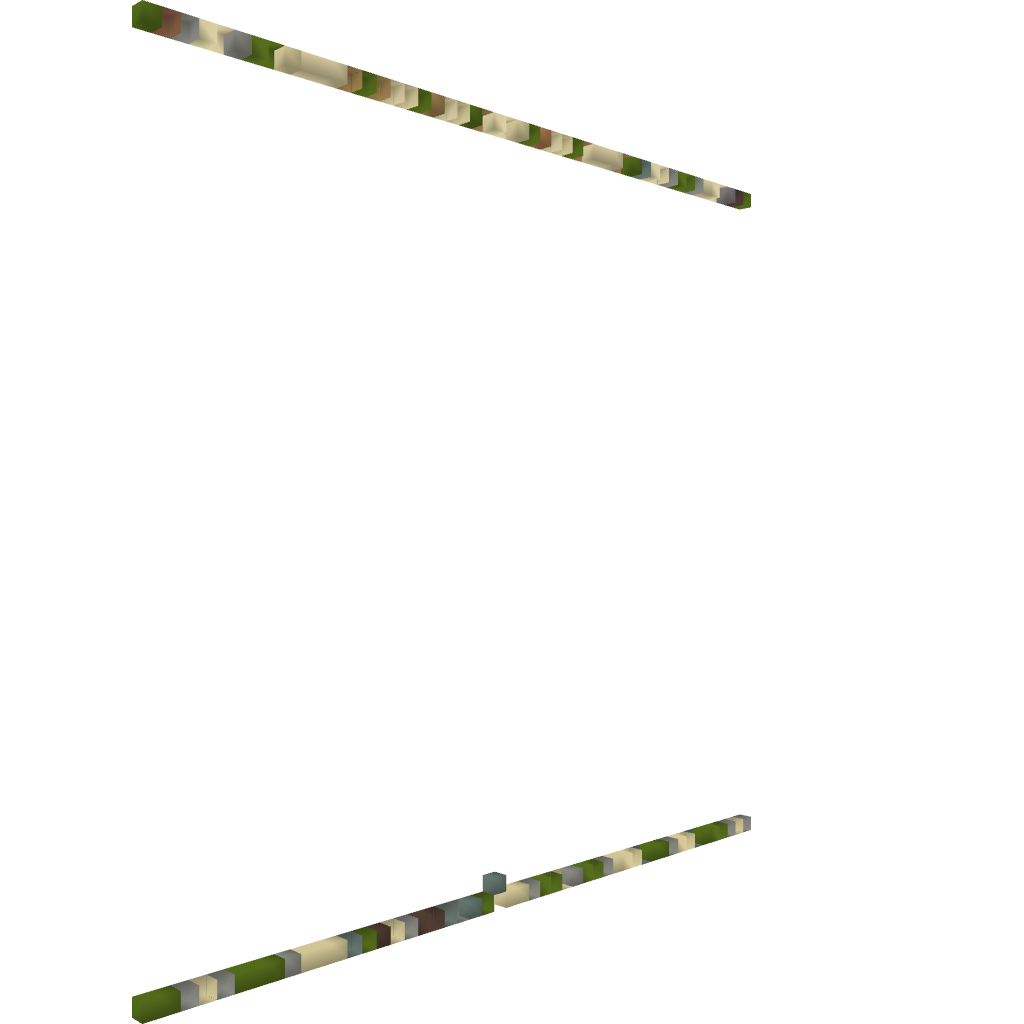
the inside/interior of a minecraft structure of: Loool face